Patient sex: M
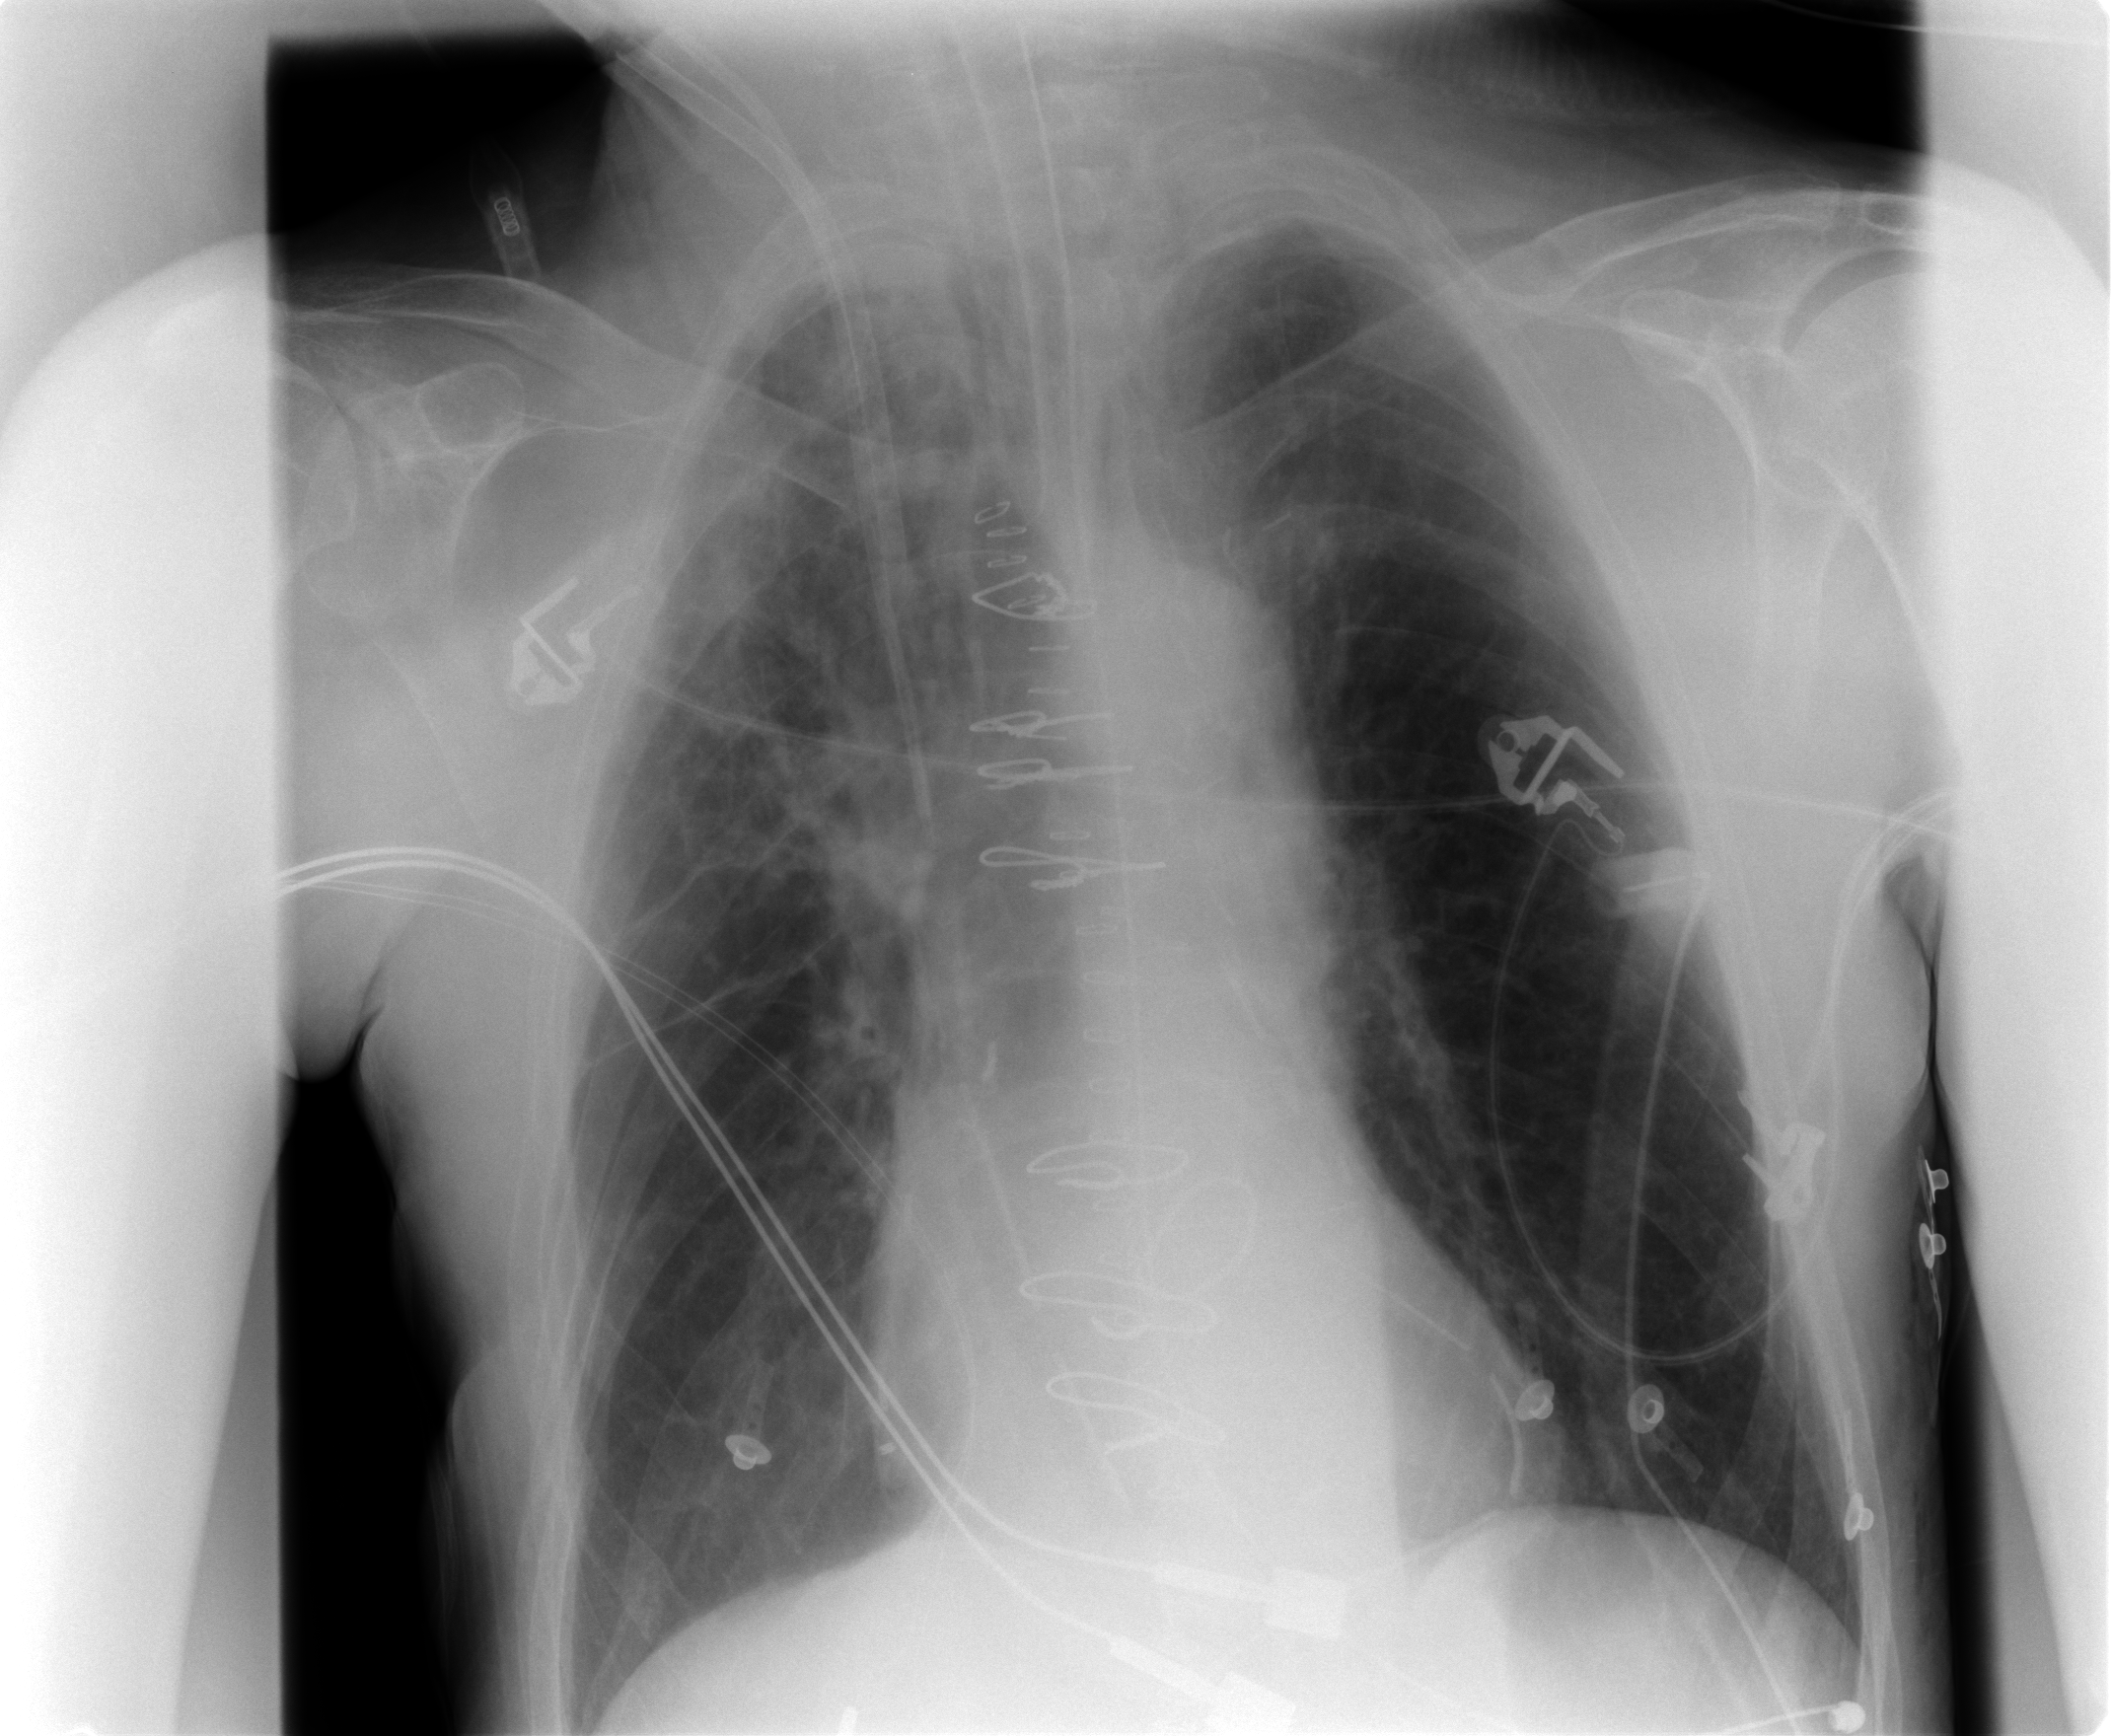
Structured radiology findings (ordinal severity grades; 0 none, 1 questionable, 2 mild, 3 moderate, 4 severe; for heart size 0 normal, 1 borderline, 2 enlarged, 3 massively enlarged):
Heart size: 0
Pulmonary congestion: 2
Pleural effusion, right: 0
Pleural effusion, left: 0
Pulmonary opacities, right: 2
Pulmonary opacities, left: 0
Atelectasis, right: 2
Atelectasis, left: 0